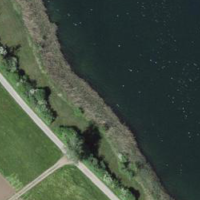
EUNIS habitat code: 14
Species observed at this site:
Acrocephalus arundinaceus